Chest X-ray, PA view. Patient: 40 years old, sex F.
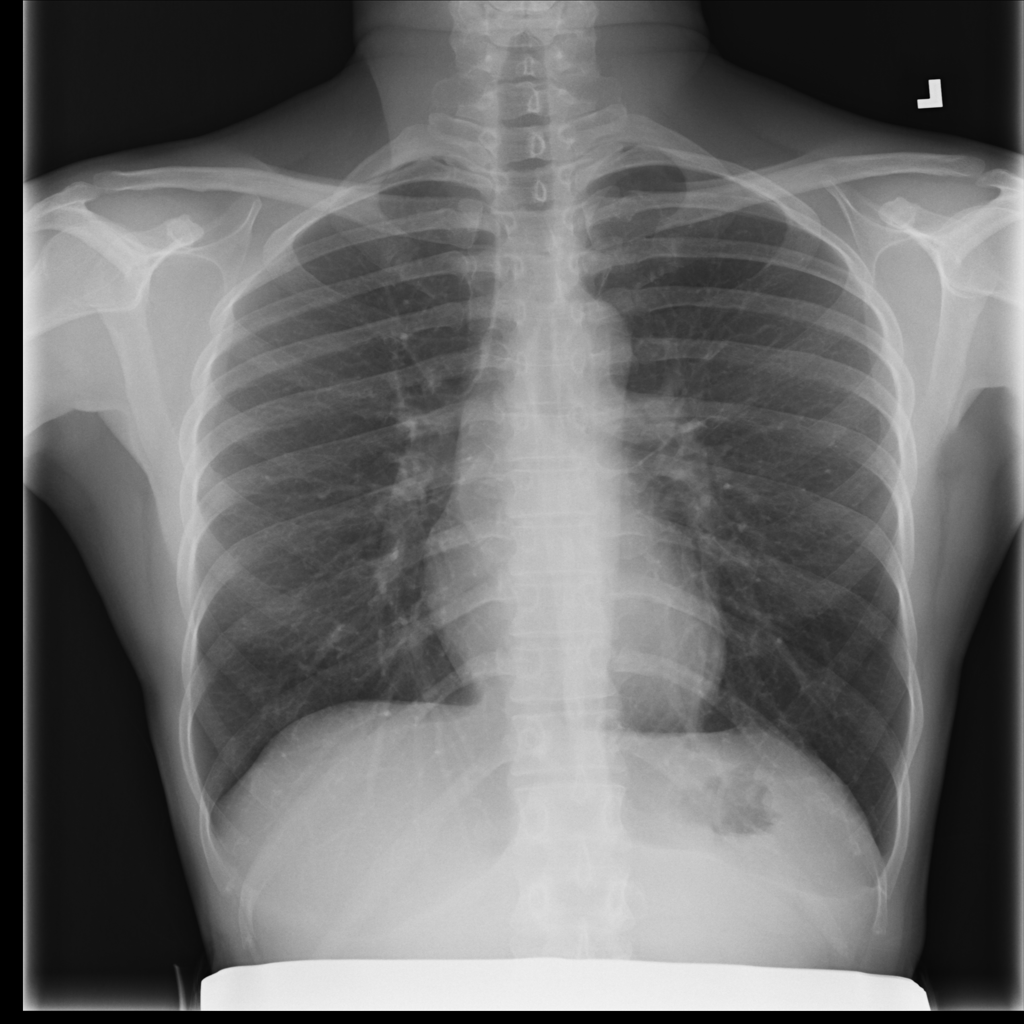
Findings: No Finding